Question: It might be obvious, but I can't find/google the correct method to get the current system value of the timer resolution, which a program can set by timeBeginPeriod(n)/timeEndPeriod(n). I want to find out what's the current resolution... The Windows 7 default value seems to be 15.6 ms, but other applications or the machine vendor might have changed the setting.
There are some tools which report the value, but I need to read the value in an application.
Thanks for any quick hint or link. C# would be a plus, but I know my way around with <URL>.
Thanks to the answer I've made a little tool in C# which uses the described method:
<URL>

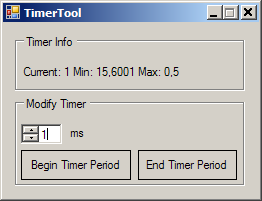
Answer: Windows timer resolution is provided by the hidden API call:
'''
NTSTATUS NtQueryTimerResolution(OUT PULONG MinimumResolution,
OUT PULONG MaximumResolution,
OUT PULONG ActualResolution);
'''
'NtQueryTimerResolution' is exported by the native Windows NT library NTDLL.DLL.
Common hardware platforms report 156,250 or 100,144 for ; older platforms may report even larger numbers; newer systems, particulary when HPET (High Precision Event Timer) or constant/invariant TSC are supported, may return 156,001 for ActualResolution.
Calls to 'timeBeginPeriod(n)' are reflected in .
More details in <URL> answer.